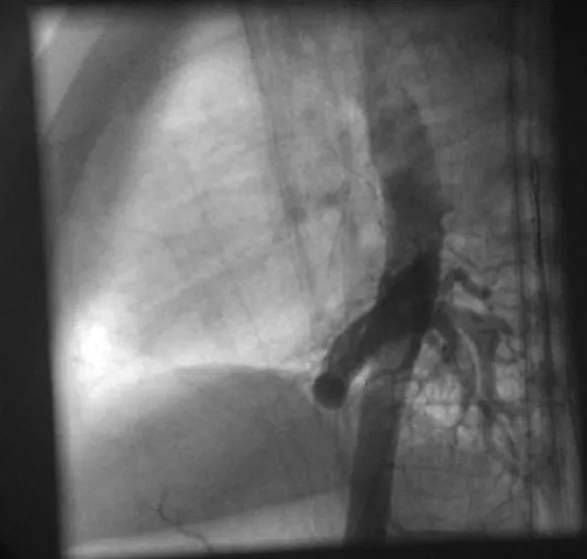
Aortogram in lateral view showed a large aortopulmonary collateral supplying the left lower lobe.
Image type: radiology (x_ray)